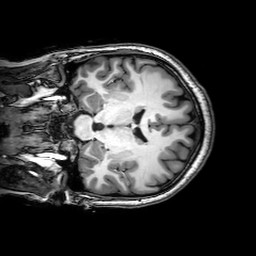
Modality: T1w
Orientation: coronal
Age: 21
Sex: female
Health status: healthy
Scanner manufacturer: philips
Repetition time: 0.008182 s
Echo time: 0.00375 s